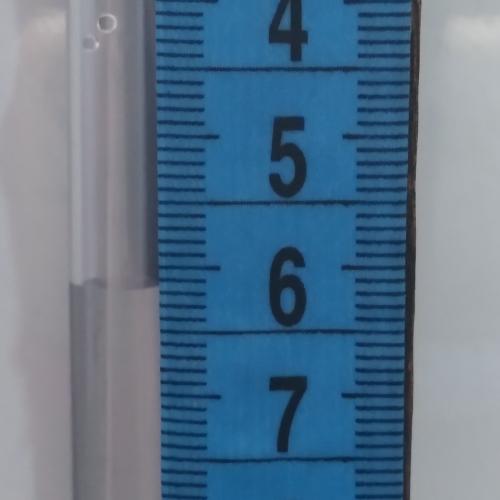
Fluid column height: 6.2 cm